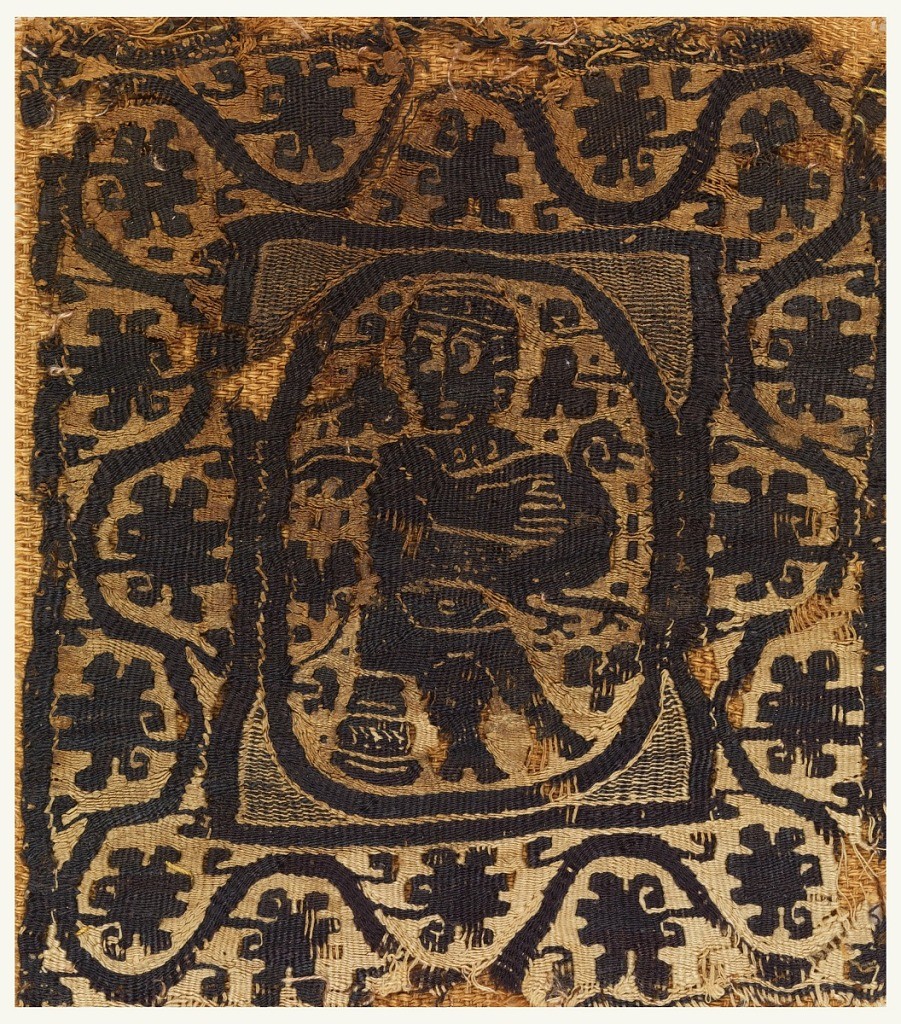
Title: Square
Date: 5th–6th century
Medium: linen, wool Technique: plain woven with discontinous wefts (slit tapestry)
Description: In center a seated figure holds a duck or a goose. The figure is within an oval which is within a square. There is a wide outer border of a curving vine.